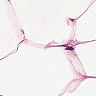
Metastatic tissue present: no